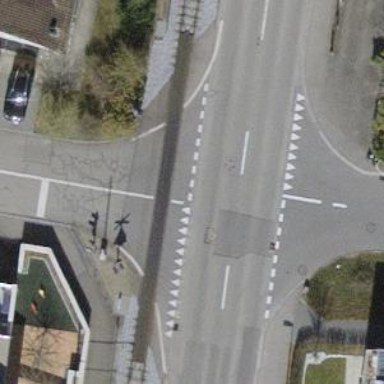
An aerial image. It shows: Railway level crossing.